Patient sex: F
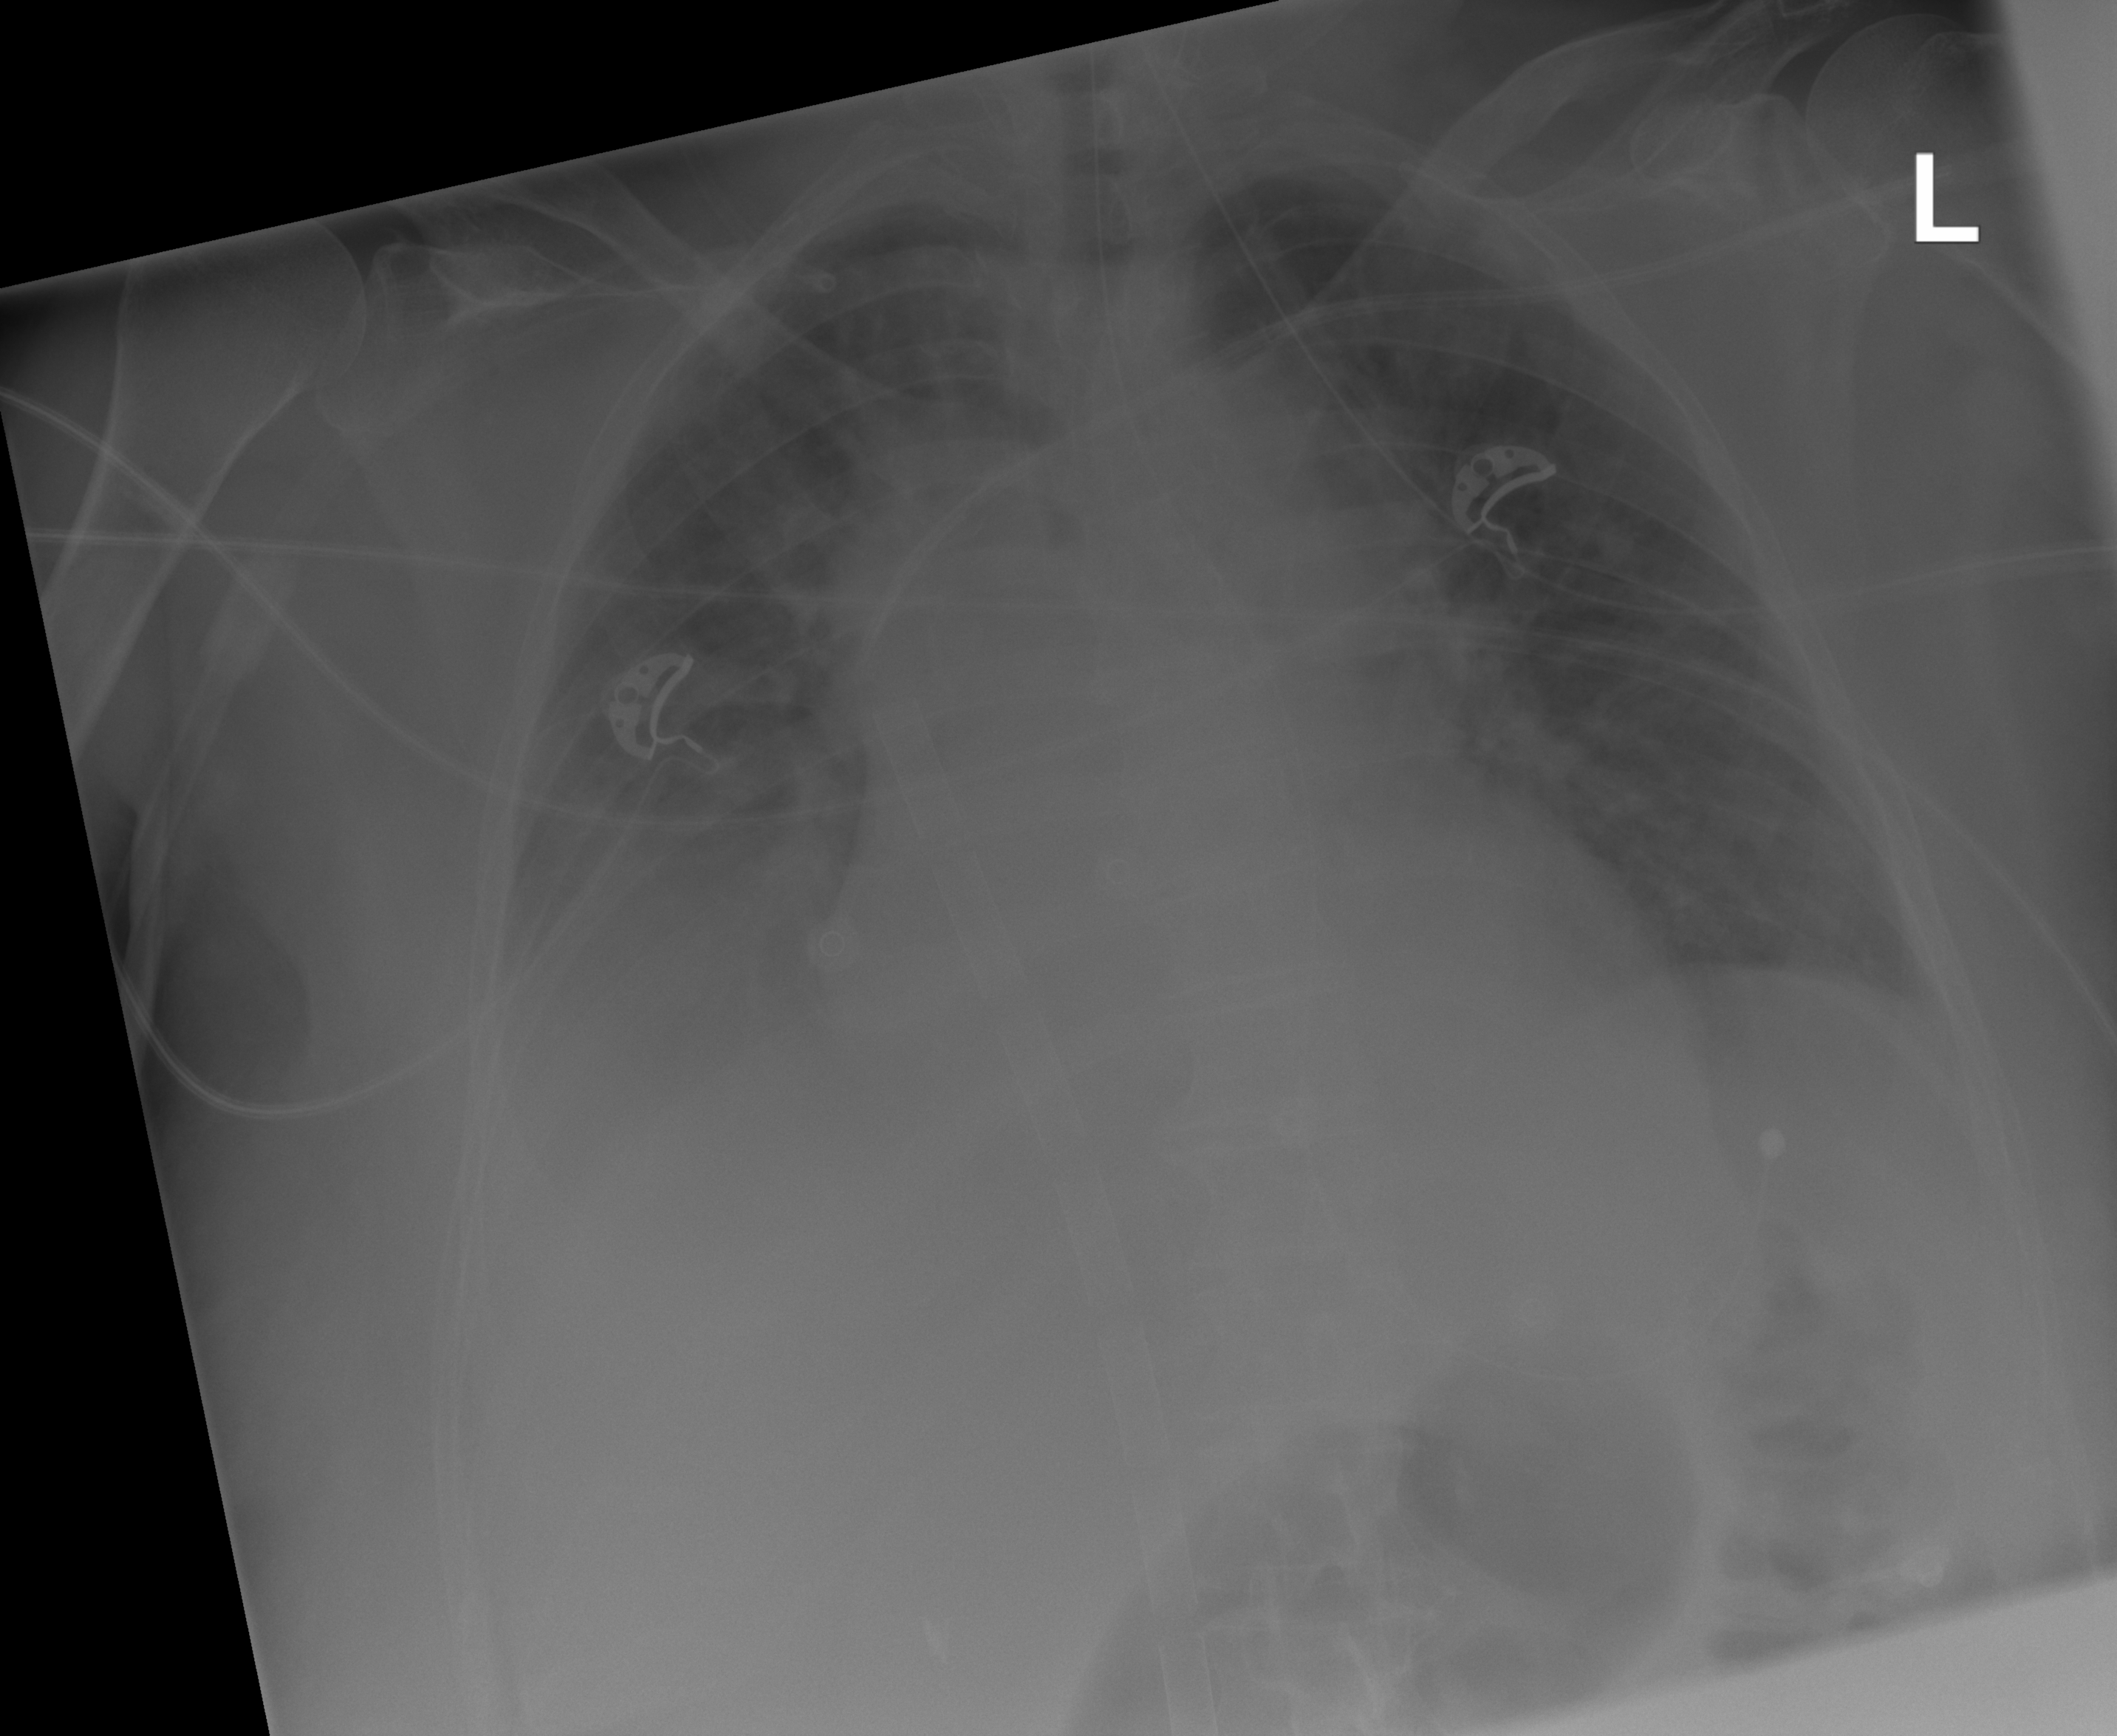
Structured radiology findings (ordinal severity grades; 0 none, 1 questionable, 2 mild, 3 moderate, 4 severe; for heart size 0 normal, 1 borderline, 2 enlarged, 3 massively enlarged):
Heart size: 2
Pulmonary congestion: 2
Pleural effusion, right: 0
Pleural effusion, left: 0
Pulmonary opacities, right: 0
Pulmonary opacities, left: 0
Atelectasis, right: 2
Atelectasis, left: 0